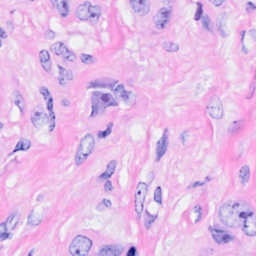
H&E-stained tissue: Breast